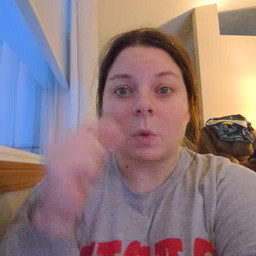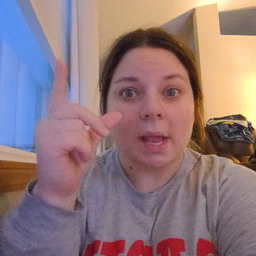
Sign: awake